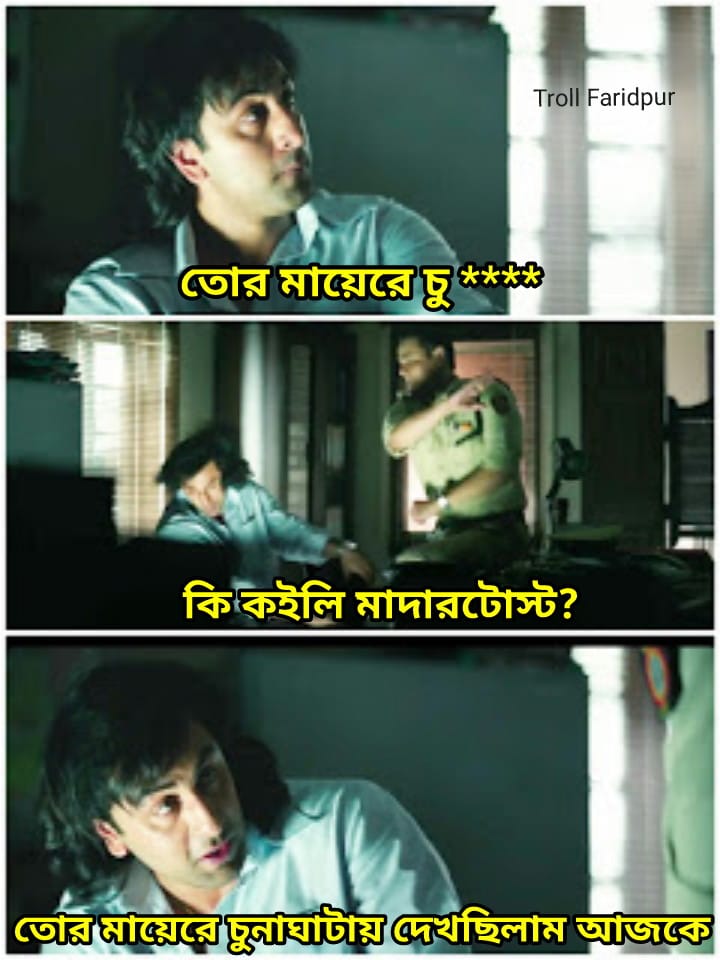
Caption: তোর মায়েরে চু ****    কি কইলি মাদারটোস্ট    তোর মায়েরে চুনাঘাটায় দেখছিলাম আজকে
Label: hate